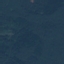
Land use / land cover: Forest